Question: I have a panel that contains 5 textboxes, I am trying to loop through the Panel and insert the value of the textbox into the database if it is not 0.
my panel name is Panel1
I honestly do not know from where to start or how to loop in a Panel that contains textfields, any suggestions are appreciated:
Here is my try which it does not compile (I am not sure how to write a loop that loops through a panel)
'''
const string query = "INSERT INTO deductible (number) VALUES (@yes)";
using (var command = new SqlCommand(query, conn))
{
foreach (Panel1 c in this.Controls)
{
if (c.ToString() != "0")
{
command.Parameters.AddWithValue("@yes", c.Text);
command.ExecuteNonQuery();
}
}
'''
I also attached a screenshot of my Panel1.
Thank you.
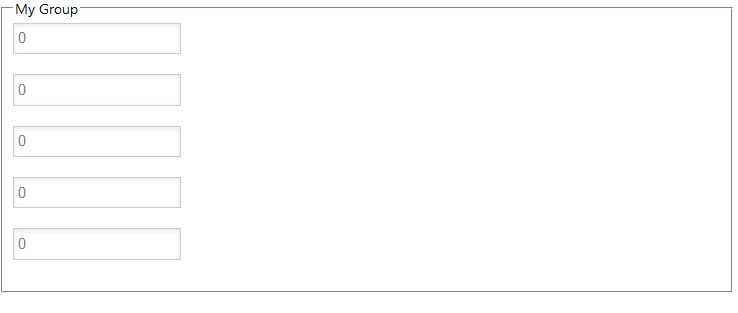
Answer: One way is to iterate each control within your 'Panel' that is a 'TextBox'.
'''
foreach (TextBox tb in Panel1.Controls.OfType<TextBox>())
{
if (tb.Text != "0")
{
}
}
'''